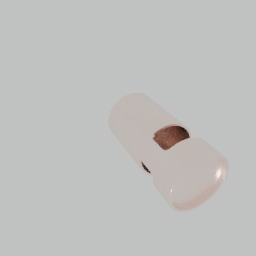
Label: tools